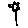
Label: flower